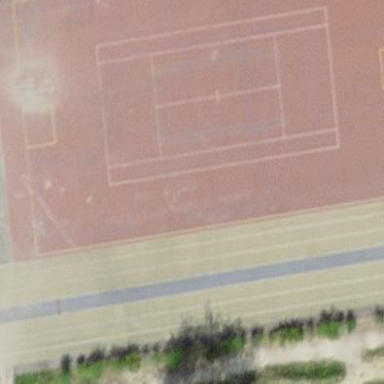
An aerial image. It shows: Tartan track on leisure land.